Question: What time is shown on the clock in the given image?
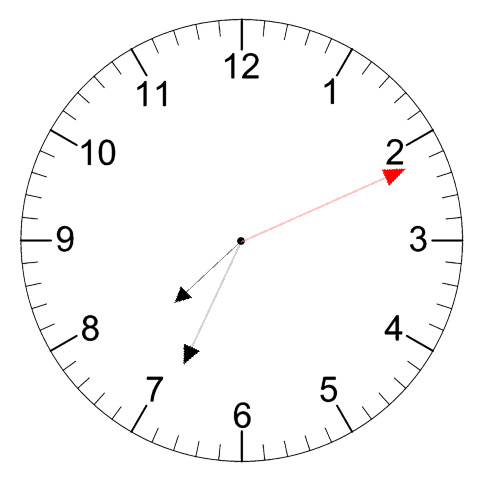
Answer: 07:34:11